Question: I'm currently using a form to send up to 10 ItemID's to a PHP file. A side from the ItemID's I'm sending a "Status update" to let the user change the status of all those ID's. In this way I've managed to create an Admin function for my clients.
ItemID's are the primary trigger for most things and contains some information about the instrument such as Name, Description, location, etc.. ItemID's are simply unique for ONE instrument.
One part of every ItemID is the GroupID. The GroupID assemble what group an instrument belongs to. If an instrument contains of multiple parts it will be forced in to a group.
Let's say we've got this instrument bellow, a temperature sensor (ID: 1437) which contains of 2 sensors (ID: 1438, 1439) and the big calculator in it's highest majestic form. This instrument and the "extra" parts will be added to groupid = "10".
So with my code I want to scan every itemID for a groupID. If the groupID is over 0 change all the itemID's (under the specific group) to the status which been sent from the form. In the same time I want the function to change the status of all itemID's entered (mostly items where groupID="0"). In this way the user doesn't have to scan every part of a group and saves a lot of time for other work during the day.
The problem with the function in this state is that it will only change the status of either ONE group or ONLY the itemID's entered to the form. I need some advice to get me rolling with this function.

'''
$con = mysql_connect("localhost", "root", "") OR die(' Could not connect');
$db = mysql_select_db('book1', $con);
$CalDate= $_POST["CalDate"];
$DueDate= $_POST["DueDate"];
$itemID1= $_POST["itemID1"];
...
$itemID10= $_POST["itemID10"];
$groupidset= $_POST["groupid"];
$status= $_POST["status"];
if (!$con) {
die('Could not connect: '.mysql_error());
}
if(isset($itemID1) && isset($itemID2) && isset($itemID3) && isset($itemID4) && isset($itemID5) && isset($itemID6) && isset($itemID7) && isset($itemID8) && isset($itemID9) && isset($itemID10)){
$DB = new mysqli("localhost", "root", "", "book1");
$result = mysqli_query($DB, "SELECT * FROM booking WHERE itemID IN('$itemID1','$itemID2','$itemID3','$itemID4','$itemID5','$itemID6','$itemID7','$itemID8','$itemID9','$itemID10','$groupidset')");
$result2 = mysqli_query($DB, "SELECT groupid FROM booking WHERE itemID IN('$itemID1','$itemID2','$itemID3','$itemID4','$itemID5','$itemID6','$itemID7','$itemID8','$itemID9','$itemID10','$groupidset')");
while($row = mysqli_fetch_array($result2)){
$groupid = $row["groupid"];
}
if(($groupid == 0)){
$upd = "UPDATE booking SET status='$status/ADM', verification='No'";
if($CalDate !=''){
$upd.= ",CalDate='$CalDate'";
}
if($DueDate !=''){
$upd.= ",DueDate='$DueDate'";
}
$upd.=" WHERE itemID IN ('$itemID1', '$itemID2', '$itemID3', '$itemID4', '$itemID5', '$itemID6', '$itemID7', '$itemID8','$itemID9', '$itemID10')";
}
if(!empty($groupid)){
$upd = "UPDATE booking SET status='$status/ADM', verification='No' WHERE groupid IN ('$groupid')";
if($CalDate !=''){
$upd.= ",CalDate='$CalDate'";
}
if($DueDate !=''){
$upd.= ",DueDate='$DueDate'";
}
}
'''
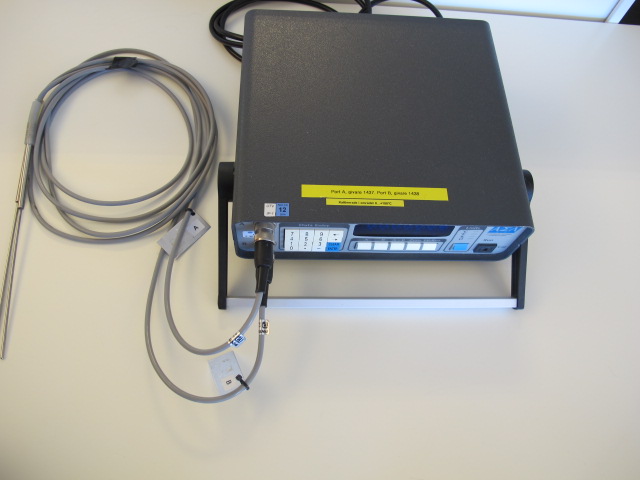
Answer: I found a fix for this! Either way the ItemID can only take two routes in the first lines and the rest is self explained. I know it's a messy code but it works as i should!
'''
if(isset($itemID1) && isset($itemID2) && isset($itemID3) && isset($itemID4) && isset($itemID5) && isset($itemID6) && isset($itemID7) && isset($itemID8) && isset($itemID9) && isset($itemID10)){
$DB = new mysqli("localhost", "root", "", "book1");
$result1 = mysqli_query($DB, "SELECT * FROM booking WHERE itemID IN('$itemID1')");
....
$result10 = mysqli_query($DB, "SELECT * FROM booking WHERE itemID IN('$itemID10')");
while($row = mysqli_fetch_array($result1)){
$groupid1 = $row["groupid"];
echo 'ItemID1, Groupid1: ';
echo $groupid1;
echo '<br/>';
}
.....
while($row = mysqli_fetch_array($result10)){
$groupid10 = $row["groupid"];
echo 'ItemID10, Groupid10: ';
echo $groupid10;
echo '<br/>';
}
if(isset($itemID1) && isset($itemID2) && isset($itemID3) && isset($itemID4) && isset($itemID5) && isset($itemID6) && isset($itemID7) && isset($itemID8) && isset($itemID9) && isset($itemID10)){
$upd = "UPDATE booking SET status='$status/ADM', verification='No'";
if($CalDate !=''){
$upd.= ",CalDate='$CalDate'";
}
if($DueDate !=''){
$upd.= ",DueDate='$DueDate'";
}
$upd.= " WHERE ";
if($groupid1 != 0){
$upd.= "groupid IN('$groupid1')";
if($groupid2 != 0){
$upd.=" OR groupid IN('$groupid2')";
}
....
if($groupid10 != 0){
$upd.=" OR groupid IN('$groupid10')";
}
if($groupid10 == 0){
$upd.=" OR itemid IN('$itemID10')";
}
}
if(empty($groupid1)){
$upd.= "itemid IN('$itemID1')";
if($groupid2 != 0){
$upd.=" OR groupid IN('$groupid2')";
}
if($groupid2 == 0){
$upd.=" OR itemid IN('$itemID2')";
}
....
if($groupid10 != 0){
$upd.=" OR groupid IN('$groupid10')";
}
if($groupid10 == 0){
$upd.=" OR itemid IN('$itemID10')";
}
}
}
'''